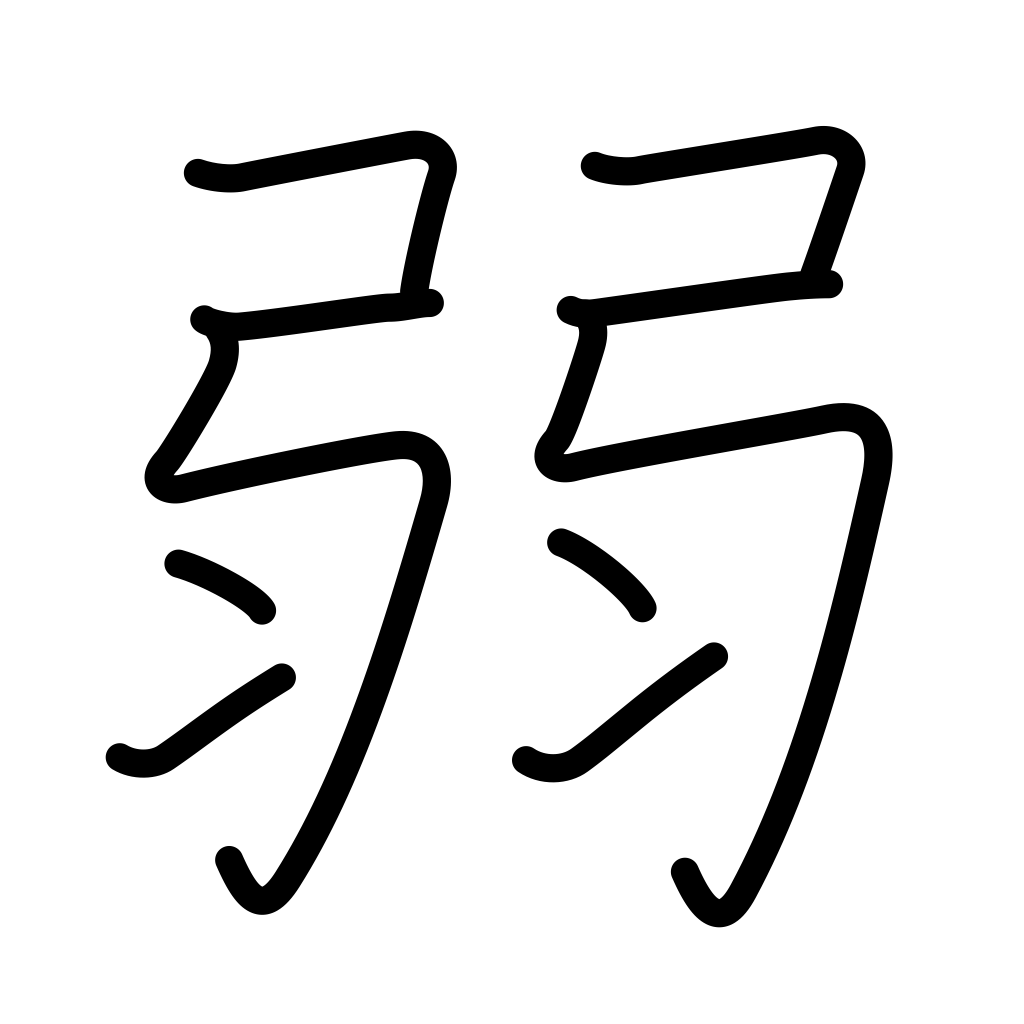
Meaning: weak, frail